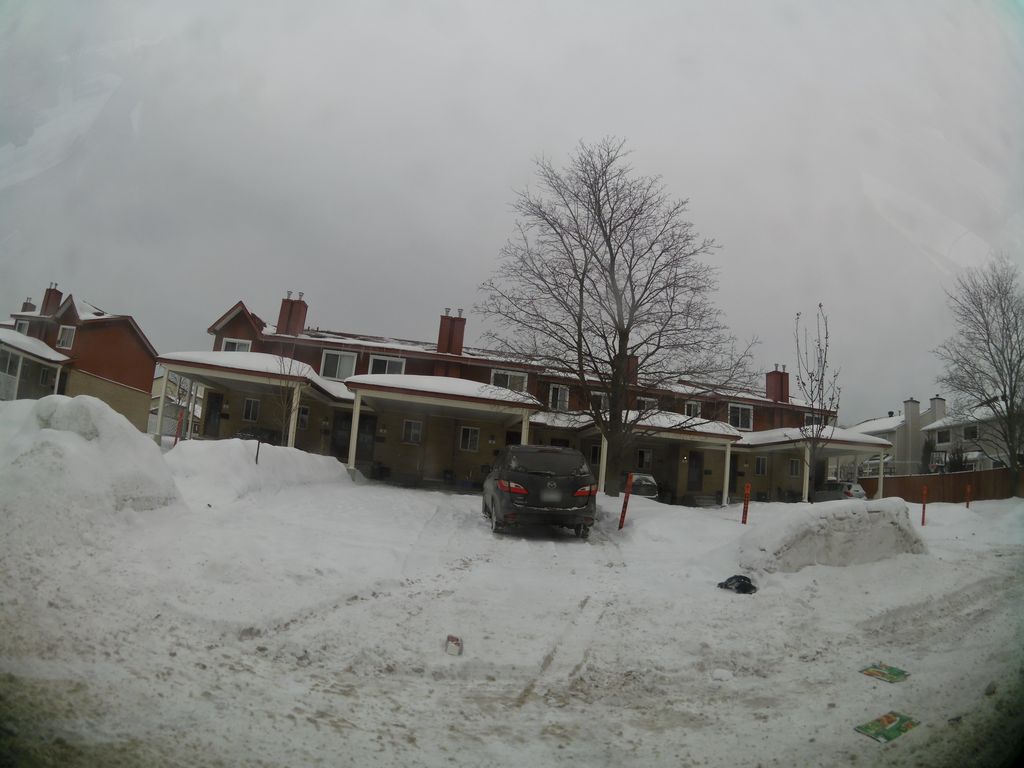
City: ottawa-gatineau